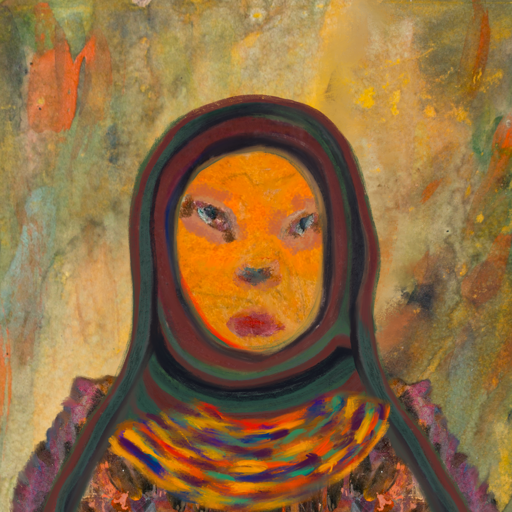
Background: Comrade, Head And Neck Front: Sisters, Face Front: Boggyland, Bust: Gypsy_Queen, Hair Front: Blank, Head Accessory: After_Raid_Scarf, Second Necklace: An_Impression_2, Necklace: Blank, Baby: Blank